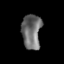
Tissue: lung
Cell type: T cells
Senescence score: 0.1607
Nuclear area (px): 654
Mean DAPI intensity: 110.46